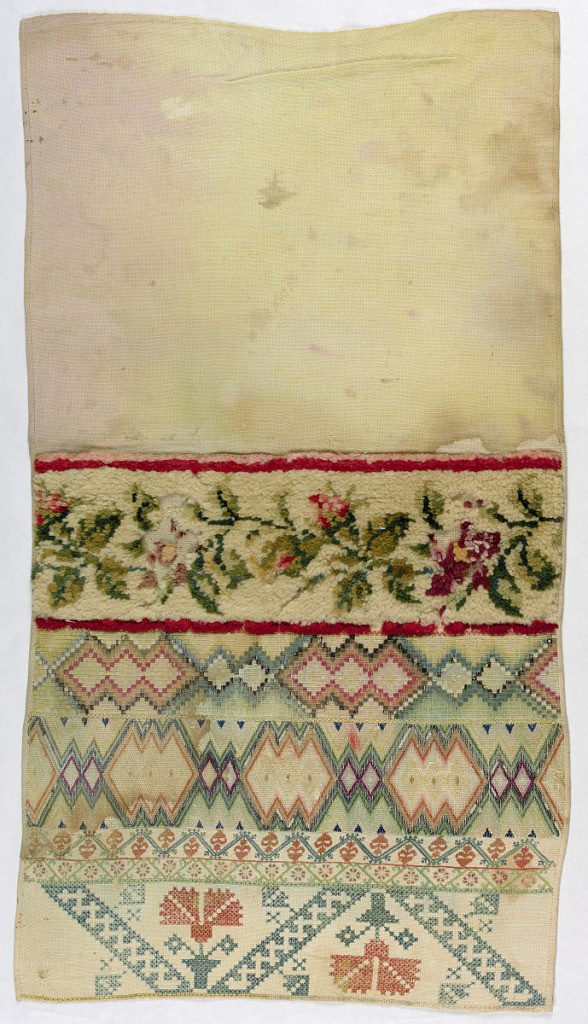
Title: Sampler
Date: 19th century
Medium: wool and silk embroidery on cotton foundation Technique: embroidered in satin, eyelet, tent, and plush stitches on plain weave foundation
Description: Unfinished sampler with bands of floral and geometric pattern.